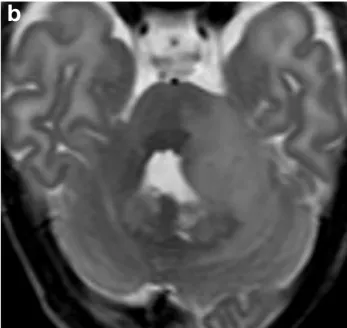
Brain MRI. Axial T2w.
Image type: radiology (mri)